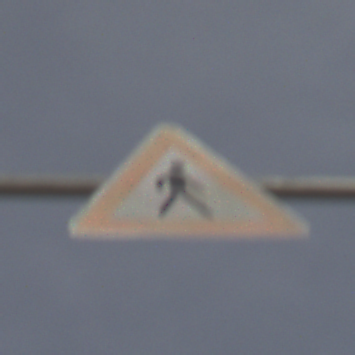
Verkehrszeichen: FussgaengerLinks
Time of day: MorningAfternoon
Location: Outdoor (Suburban)
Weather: PartlyCloudy
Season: NotSpecified
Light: Natural